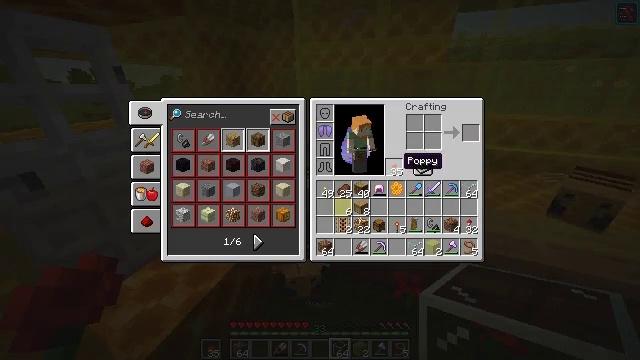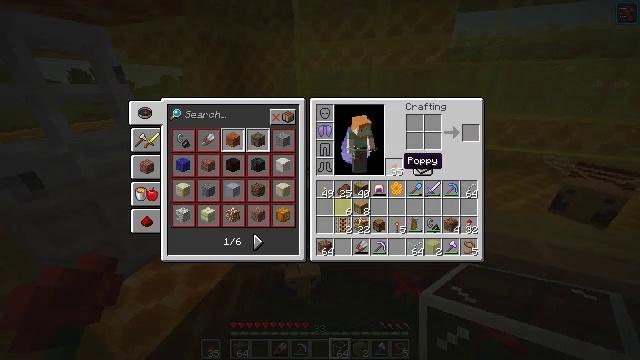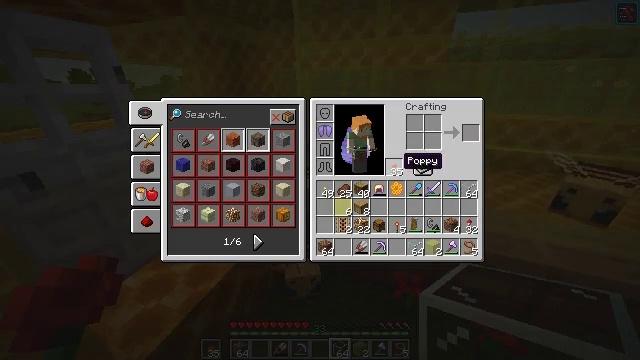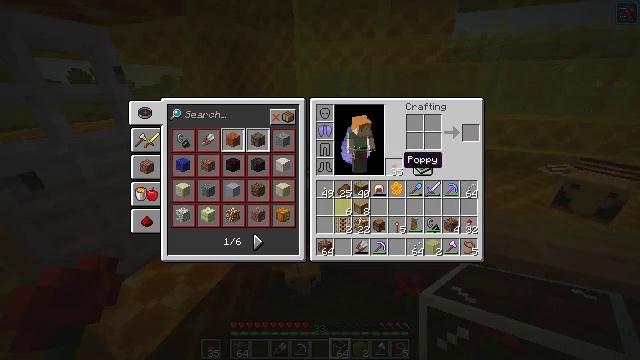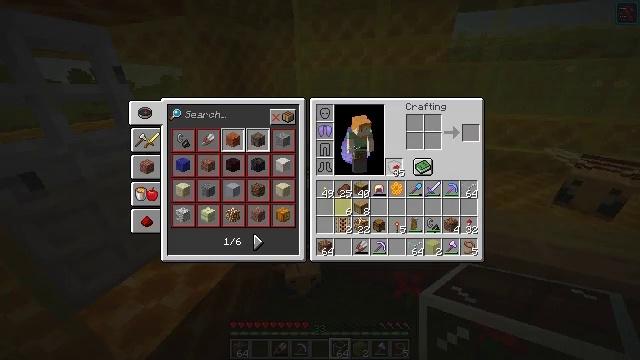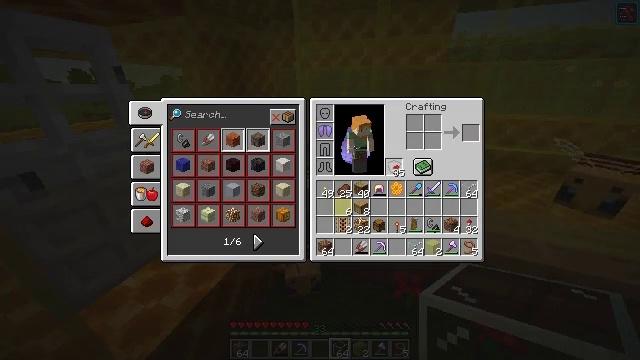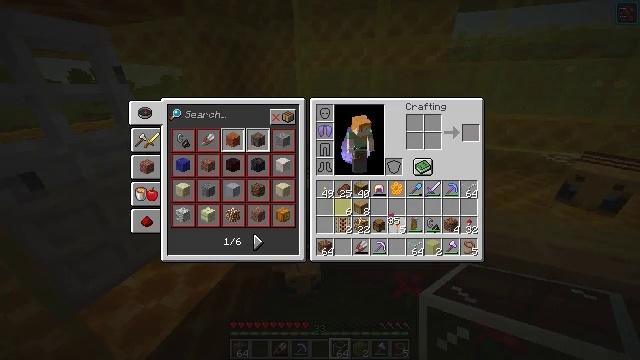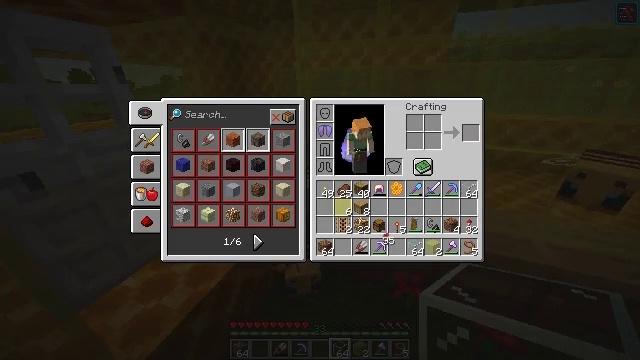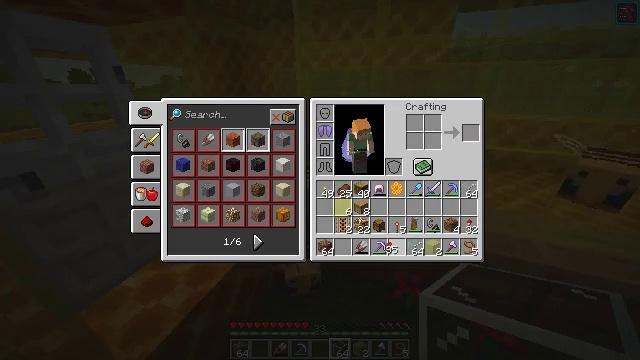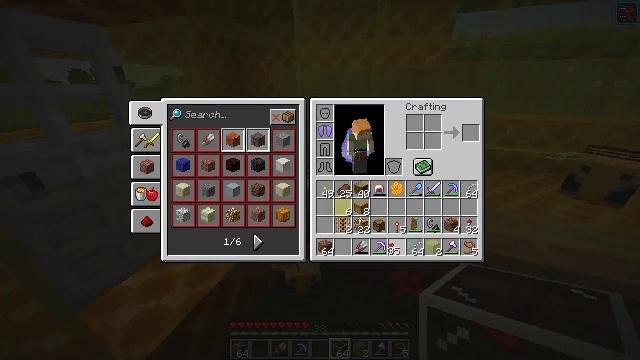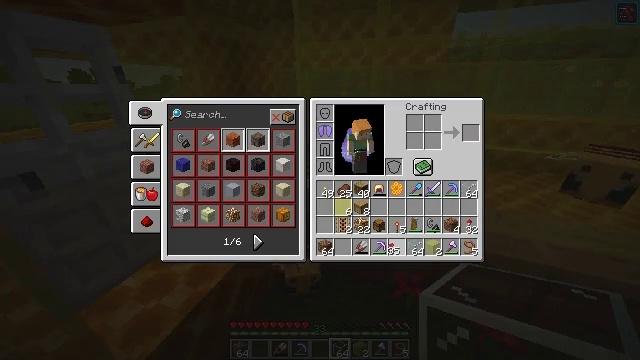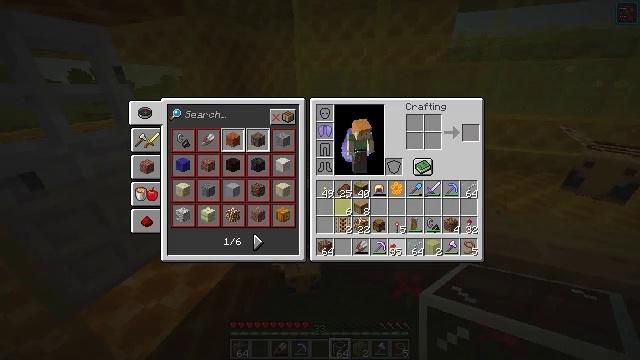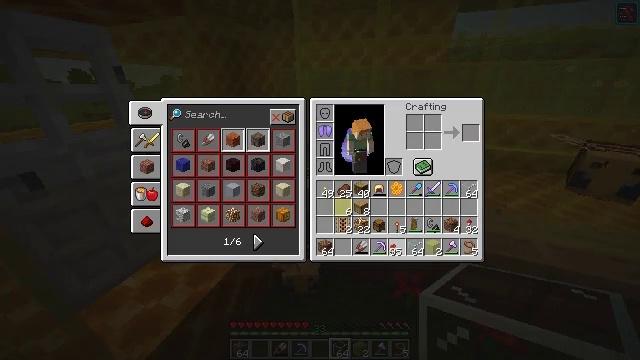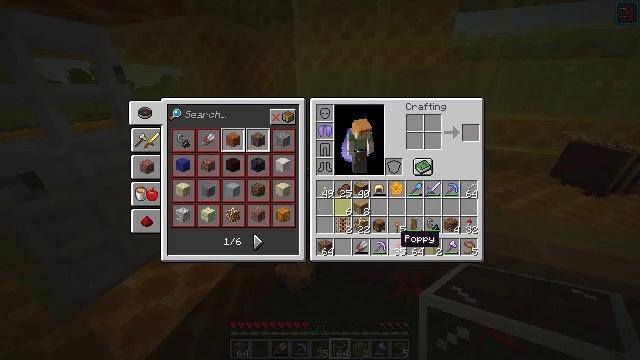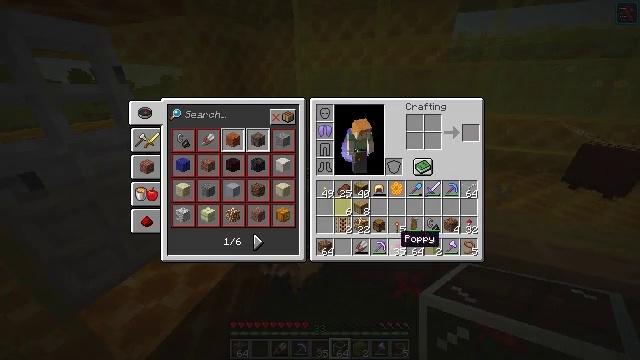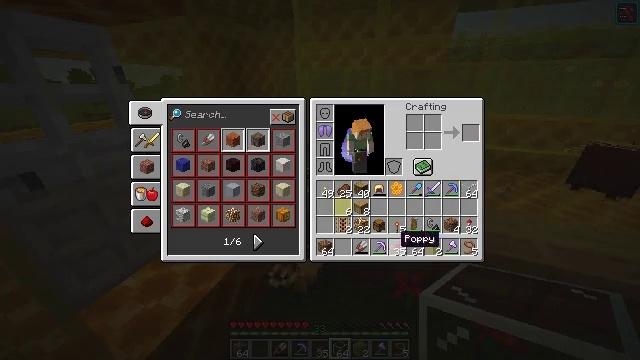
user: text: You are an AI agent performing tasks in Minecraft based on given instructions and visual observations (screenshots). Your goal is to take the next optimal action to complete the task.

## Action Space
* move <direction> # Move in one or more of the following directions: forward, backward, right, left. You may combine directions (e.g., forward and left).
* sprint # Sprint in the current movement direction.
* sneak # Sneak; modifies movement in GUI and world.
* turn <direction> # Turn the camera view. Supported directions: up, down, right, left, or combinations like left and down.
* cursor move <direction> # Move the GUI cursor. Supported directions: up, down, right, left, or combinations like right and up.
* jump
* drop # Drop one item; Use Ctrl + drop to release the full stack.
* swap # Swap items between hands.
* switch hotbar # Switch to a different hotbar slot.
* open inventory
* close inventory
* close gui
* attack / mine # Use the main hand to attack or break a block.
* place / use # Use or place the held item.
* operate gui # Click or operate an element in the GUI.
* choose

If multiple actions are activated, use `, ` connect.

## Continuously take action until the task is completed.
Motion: motion action
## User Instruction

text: Collect the yellow stained glass pane.
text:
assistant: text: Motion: no_op
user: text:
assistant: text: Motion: no_op
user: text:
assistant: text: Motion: no_op
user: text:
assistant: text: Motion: operate gui
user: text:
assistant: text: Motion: operate gui
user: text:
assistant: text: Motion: cursor move down
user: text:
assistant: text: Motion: cursor move down
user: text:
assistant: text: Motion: cursor move down
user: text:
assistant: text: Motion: no_op
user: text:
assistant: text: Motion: no_op
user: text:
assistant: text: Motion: operate gui
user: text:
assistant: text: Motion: operate gui
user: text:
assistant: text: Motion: no_op
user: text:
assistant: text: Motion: no_op
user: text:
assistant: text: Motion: no_op
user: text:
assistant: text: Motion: close inventory
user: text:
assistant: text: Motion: close inventory
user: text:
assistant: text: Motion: close inventory
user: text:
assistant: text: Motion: no_op
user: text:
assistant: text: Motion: no_op
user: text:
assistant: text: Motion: no_op
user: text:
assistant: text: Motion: no_op
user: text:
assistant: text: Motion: no_op
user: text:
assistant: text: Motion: no_op
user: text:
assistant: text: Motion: no_op
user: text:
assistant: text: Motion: no_op
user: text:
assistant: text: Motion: use / place
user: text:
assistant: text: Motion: use / place
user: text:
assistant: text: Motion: no_op
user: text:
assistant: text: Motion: no_op